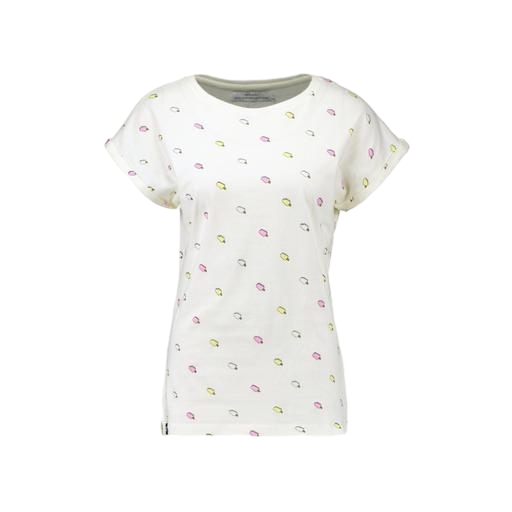
white watermelon print t-shirt, multicolor women's white paper dot print t-shirt, white bird-print t-shirt, white background